Interaction volume radius: 5 \u00c5
Interaction volume height: 10 \u00c5
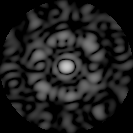
Disorder parameter: 0.7271